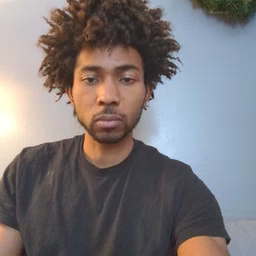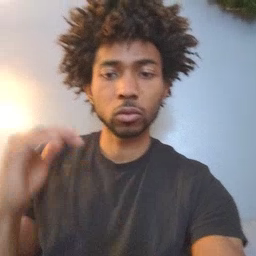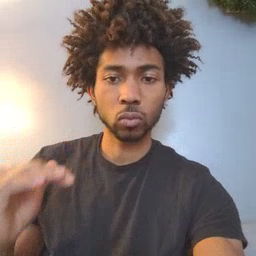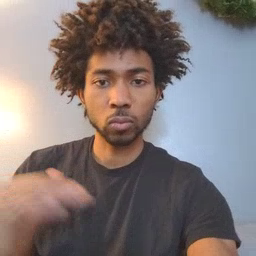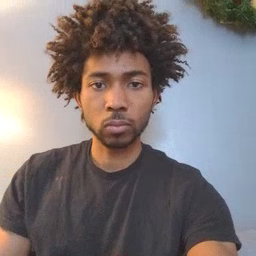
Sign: child